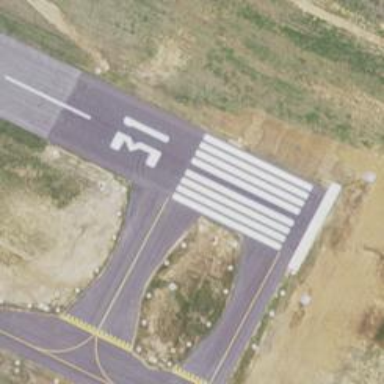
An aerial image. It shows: Runway surface made of asphalt at airport.